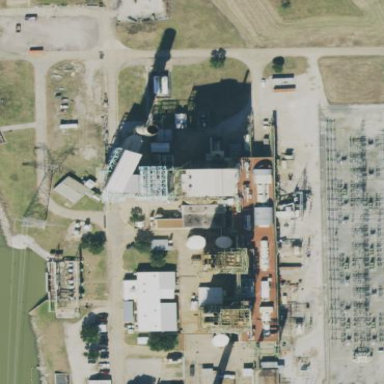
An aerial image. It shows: Power plant.